Question: I have a TableView with some columns. One column contains custom TableCell nodes. I want to remove the selection highlight from that column cell when the row is selected.
Here is the sample image which shows what I want:

How can I do this?
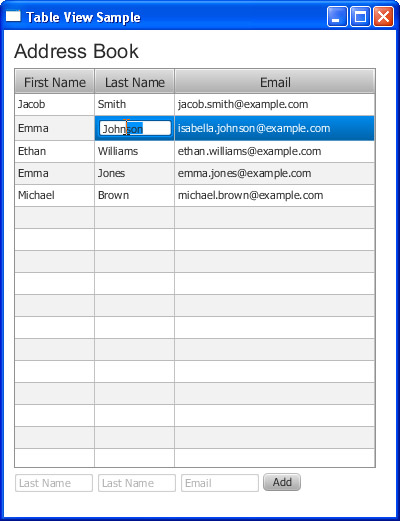
Answer: Use a custom cell factory to add a style class to the cell:
'''
firstNameCol.setCellFactory(col -> {
TableCell<Person, String> cell = new TableCell<Person, String>() {
@Override
public void updateItem(String name, boolean empty) {
super.updateItem(name, empty);
if (empty) {
setText("");
} else {
setText(name);
}
}
};
cell.getStyleClass().add("no-select-cell");
return cell ;
});
'''
And then in an external stylesheet, revert the style for 'no-select-cell' in selected rows to the defaults:
'''
.table-row-cell:selected .no-select-cell {
-fx-background: -fx-control-inner-background;
-fx-background-color: -fx-background;
-fx-text-fill: -fx-text-background-color;
}
.table-row-cell:odd:selected .no-select-cell {
-fx-background: -fx-control-inner-background-alt ;
}
'''